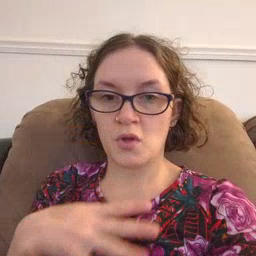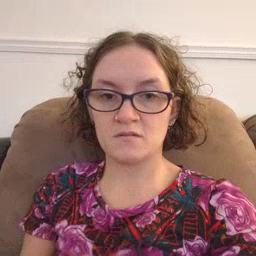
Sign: pajamas